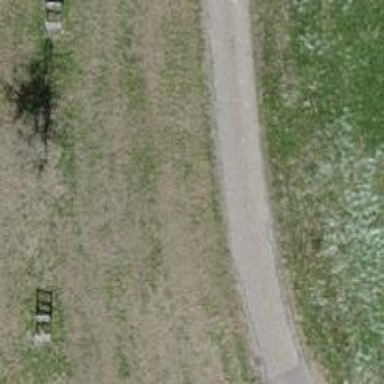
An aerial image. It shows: Well-maintained track road of grade 1.